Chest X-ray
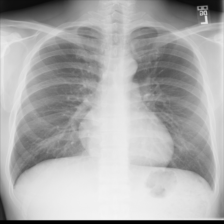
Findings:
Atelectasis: negative
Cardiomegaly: negative
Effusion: negative
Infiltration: negative
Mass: negative
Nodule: negative
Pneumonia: negative
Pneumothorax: negative
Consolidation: negative
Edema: negative
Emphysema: negative
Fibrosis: negative
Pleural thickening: negative
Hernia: negative